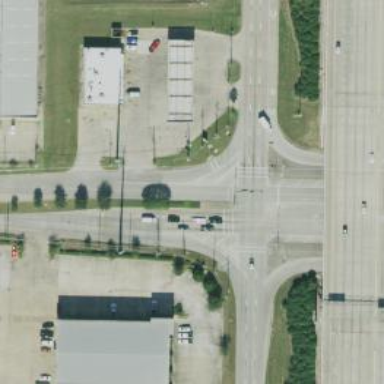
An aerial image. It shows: Frontage road connected to secondary link.